Current action and preconditions to check: path_clear

Your task: For each precondition in the list above, predict whether it will hold at this action.

Consider the current scene as observed from the mobile robot's camera, and analyze the predicted future states of all dynamic agents (e.g., people, animals, vehicles, or any moving entities) within the NEXT SECOND.

IMPORTANT: Only answer "very likely" if you are absolutely certain—based on strong, clear evidence—that a dynamic agent will violate the precondition in the predicted future state. Do NOT answer "very likely" for unlikely, ambiguous, or low-probability risks.

Ask yourself for each precondition: Is there a high probability, with clear and convincing evidence, that the predicted future states of any dynamic agent will interfere with the predicted future state of the currently executing action within the NEXT SECOND, causing that precondition to fail?

Assess the risk level based on these predictions. Use "likely" or "very likely" if motions create a clear risk of interference.

Use "neutral" or "improbable" if agents are nearby but their predicted paths are clearly diverging or non-conflicting.

Failure Risk Categories: "very improbable", "improbable", "neutral", "likely", "very likely"

Answer Format: Output ONLY the probability_of_failure value from these categories: "very improbable", "improbable", "neutral", "likely", "very likely"

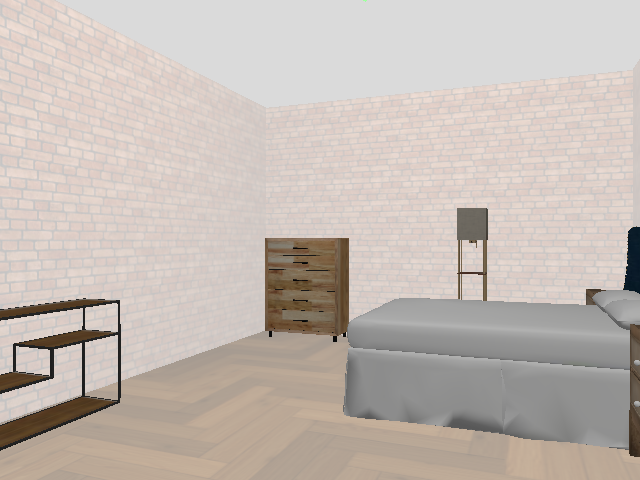

Answer: very improbable